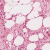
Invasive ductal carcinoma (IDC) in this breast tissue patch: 0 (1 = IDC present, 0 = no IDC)